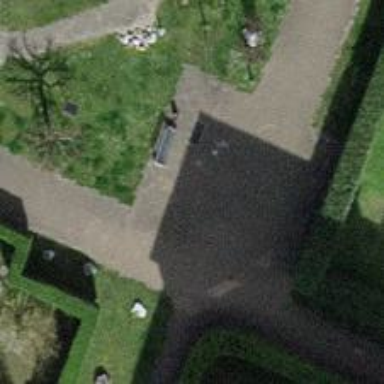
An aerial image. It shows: Bench.